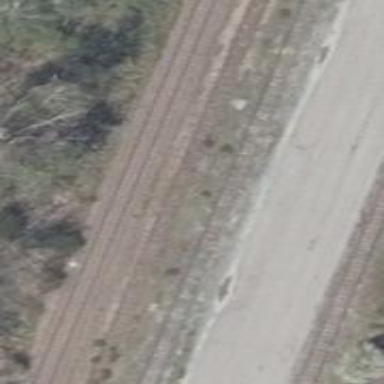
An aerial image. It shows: Disused railway yard.